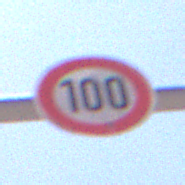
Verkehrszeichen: Geschwindigkeit100
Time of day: Midday
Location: Outdoor (RoadRail)
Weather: Clear
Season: NotSpecified
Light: Natural